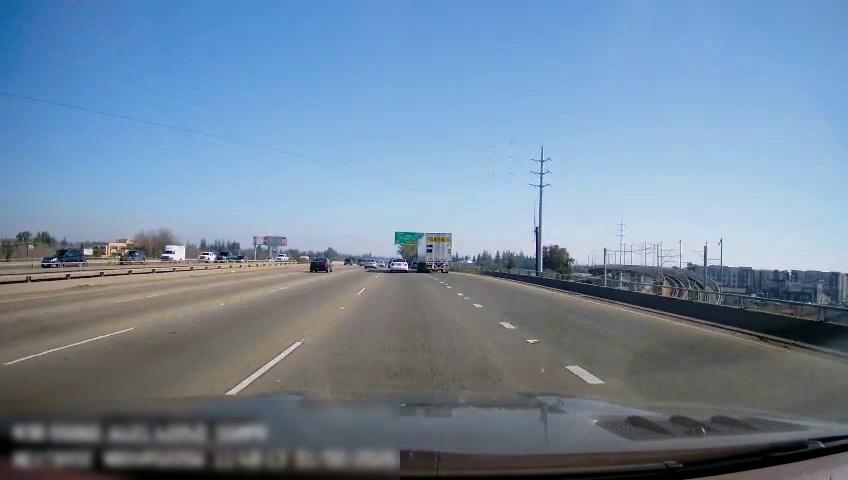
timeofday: Day
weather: Sunny
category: Drivable Space
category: Vehicles | SUV
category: Vehicles | Car
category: Vehicles | Truck
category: Vehicles | Truck
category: Vehicles | SUV
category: Vehicles | Van
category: Vehicles | Truck
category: Vehicles | SUV
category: Vehicles | Car
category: Vehicles | Car
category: Vehicles | Truck
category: Lanes | Alternate Lane
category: Lanes | Alternate Lane
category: Lanes | Alternate Lane
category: Lanes | Alternate Lane
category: Lanes | Alternate Lane
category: Traffic | Signs